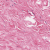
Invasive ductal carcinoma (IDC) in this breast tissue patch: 0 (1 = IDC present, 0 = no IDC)